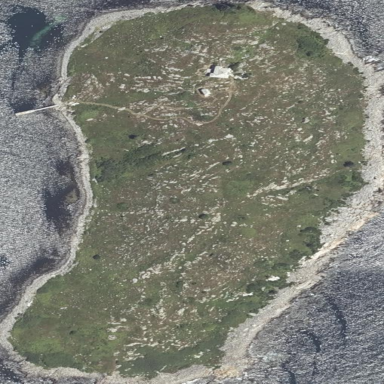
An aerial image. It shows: Islet located along the natural coastline.